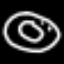
Label: donut